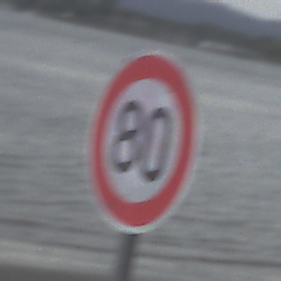
Verkehrszeichen: Geschwindigkeit80
Umgebung: Outdoor, Suburban
Tageszeit: Midday
Wetter: Overcast
Licht: Natural
Jahreszeit: NotSpecified
Kontrast: LowContrast